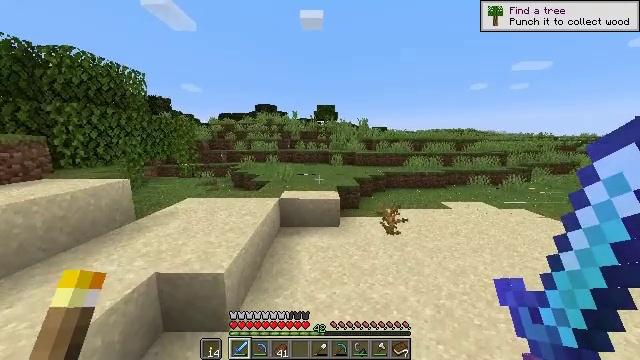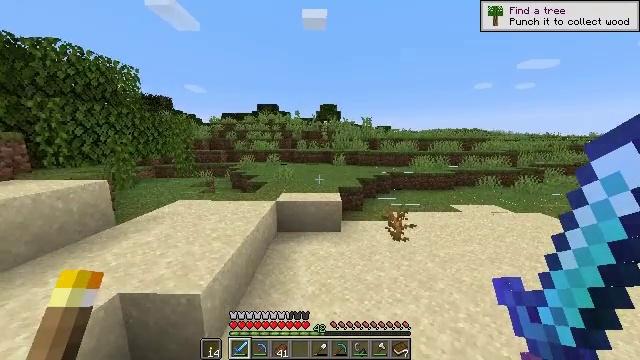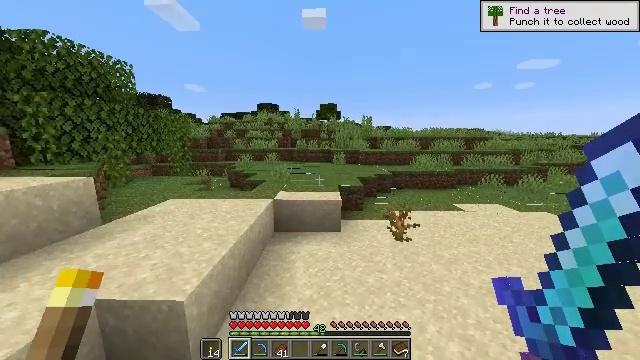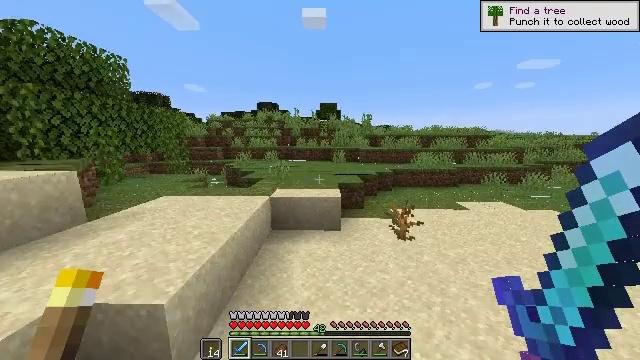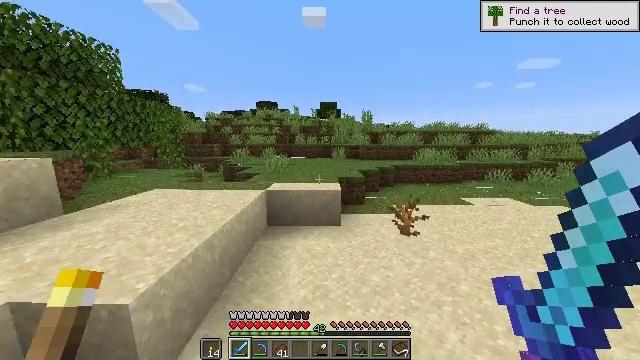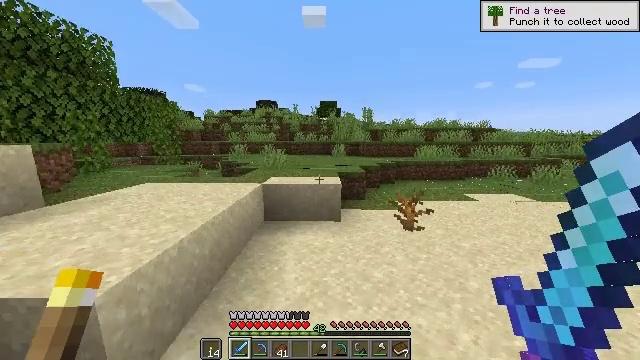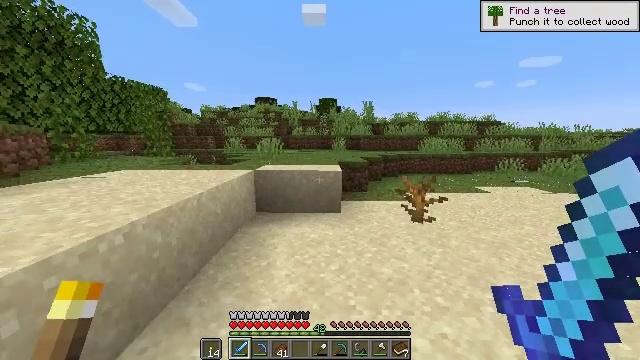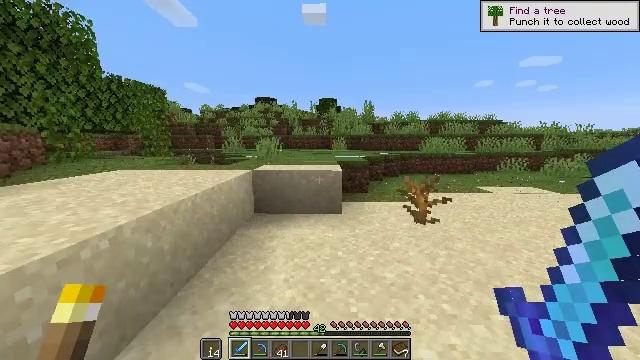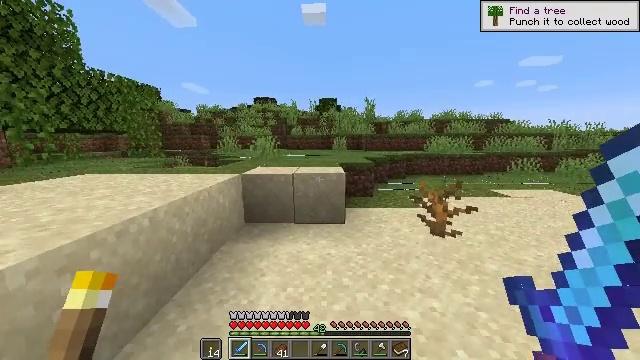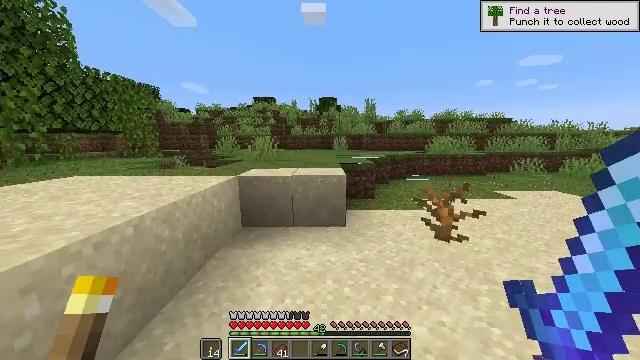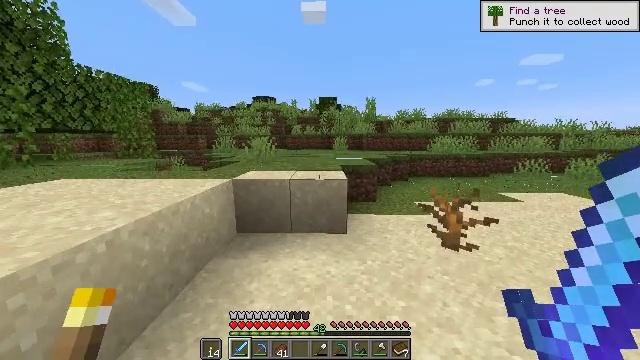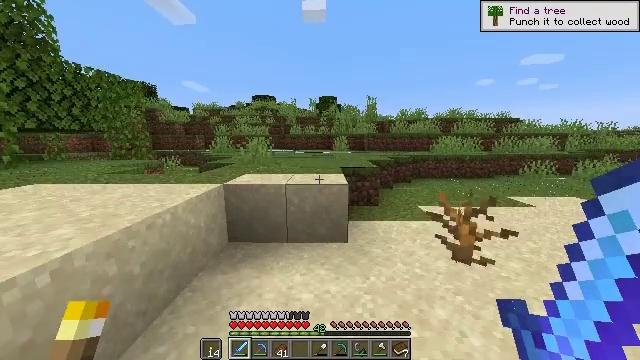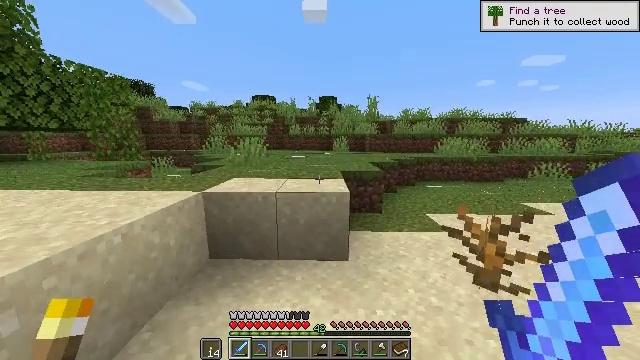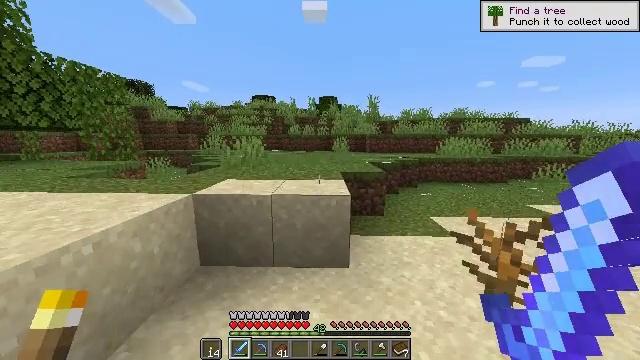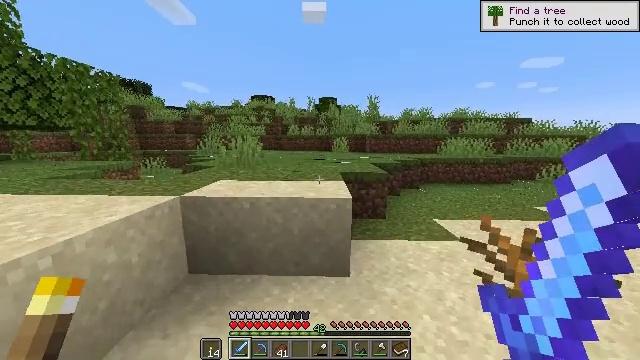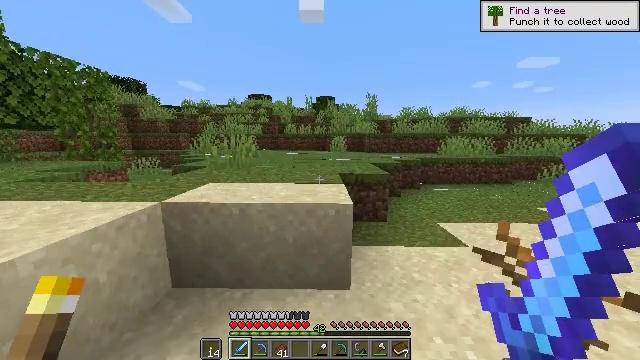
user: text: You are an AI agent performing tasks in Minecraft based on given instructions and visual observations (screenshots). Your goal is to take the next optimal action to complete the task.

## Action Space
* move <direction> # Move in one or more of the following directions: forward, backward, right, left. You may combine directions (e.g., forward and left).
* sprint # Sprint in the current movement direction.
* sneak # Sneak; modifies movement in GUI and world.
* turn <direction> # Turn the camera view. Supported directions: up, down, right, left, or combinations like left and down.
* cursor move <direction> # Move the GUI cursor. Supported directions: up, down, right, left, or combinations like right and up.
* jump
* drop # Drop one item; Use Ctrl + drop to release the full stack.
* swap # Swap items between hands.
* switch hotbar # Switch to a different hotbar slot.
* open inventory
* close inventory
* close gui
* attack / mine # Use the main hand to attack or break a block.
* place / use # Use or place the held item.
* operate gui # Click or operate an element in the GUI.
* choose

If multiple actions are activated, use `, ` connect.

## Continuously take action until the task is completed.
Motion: motion action
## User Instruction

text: Attack the enchanting table to collect it.
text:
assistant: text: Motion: move forward, sprint
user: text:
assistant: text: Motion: move forward, sprint
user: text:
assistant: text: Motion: move forward, sprint
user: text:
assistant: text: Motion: move forward, sprint
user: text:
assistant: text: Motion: move forward, sprint
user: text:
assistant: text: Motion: move forward, sprint
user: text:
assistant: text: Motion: move forward, sprint
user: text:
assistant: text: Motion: move forward, sprint
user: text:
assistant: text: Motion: move forward, sprint
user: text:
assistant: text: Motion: move forward, sprint
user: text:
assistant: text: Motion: move forward, sprint
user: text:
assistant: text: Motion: move forward, sprint
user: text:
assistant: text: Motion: move forward, sprint
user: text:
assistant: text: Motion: move forward, sprint
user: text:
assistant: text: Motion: move forward, sprint
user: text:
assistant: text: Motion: move forward, sprint, turn right
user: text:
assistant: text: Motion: move forward, sprint, turn right, jump
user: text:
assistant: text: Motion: move forward, sprint, turn right, jump
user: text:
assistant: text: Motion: move forward, sprint, turn right, jump
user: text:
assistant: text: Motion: move forward, sprint, turn right, jump
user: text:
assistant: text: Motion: move forward, sprint
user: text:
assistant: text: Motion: move forward, sprint
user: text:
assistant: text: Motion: move forward, sprint
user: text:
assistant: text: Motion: move forward, sprint
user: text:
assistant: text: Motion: move forward, sprint
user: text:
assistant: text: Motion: move forward, sprint, jump
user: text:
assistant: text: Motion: move forward, sprint, jump
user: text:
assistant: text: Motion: move forward, sprint, jump
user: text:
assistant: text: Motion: move forward, sprint, jump
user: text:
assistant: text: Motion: move forward, sprint, jump